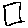
Label: square